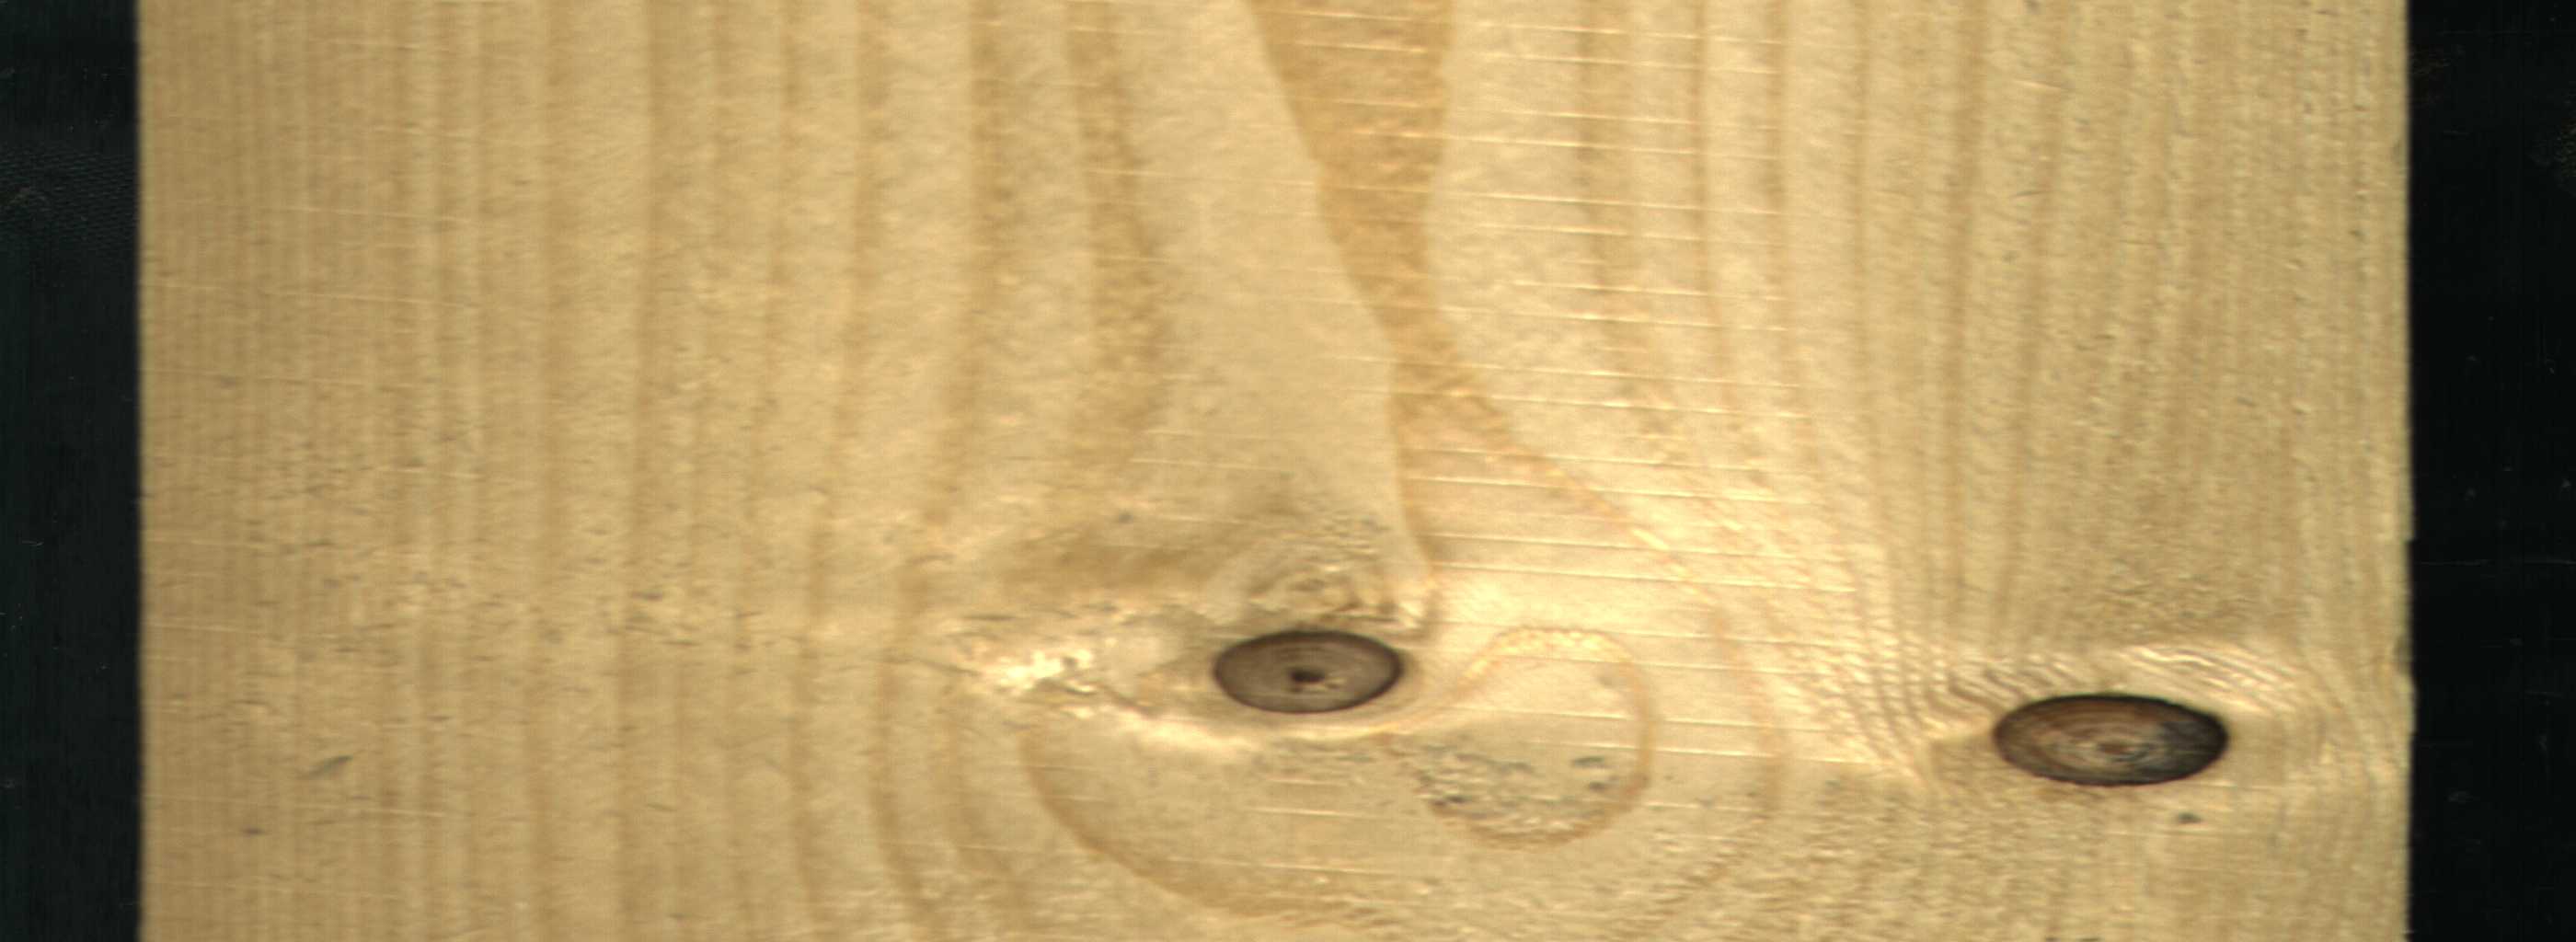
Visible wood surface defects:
Dead_Knot
Dead_Knot